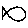
Label: fish